Interaction volume radius: 5 \u00c5
Interaction volume height: 35 \u00c5
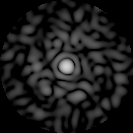
Disorder parameter: 0.837